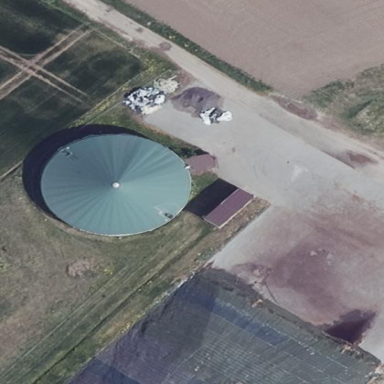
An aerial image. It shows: Storage tank constructed as part of digester building.